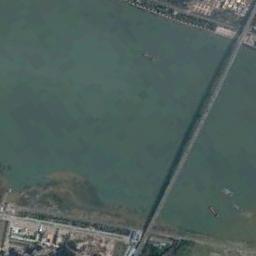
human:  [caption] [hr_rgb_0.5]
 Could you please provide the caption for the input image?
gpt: A bridge built on a wide dark green river .

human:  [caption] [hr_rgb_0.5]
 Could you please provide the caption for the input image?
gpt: There is a bridge over the river between some buildings and farmlands .

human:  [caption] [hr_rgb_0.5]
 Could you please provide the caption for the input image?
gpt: Most of the area the bridge crosses is forest .

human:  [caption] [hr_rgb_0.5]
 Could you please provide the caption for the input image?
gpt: A slender, Straight bridge connects the land on both sides of the turquoise river  There are many buildings on the land .

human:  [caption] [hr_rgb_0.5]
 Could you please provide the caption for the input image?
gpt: There is a bridge over the river .